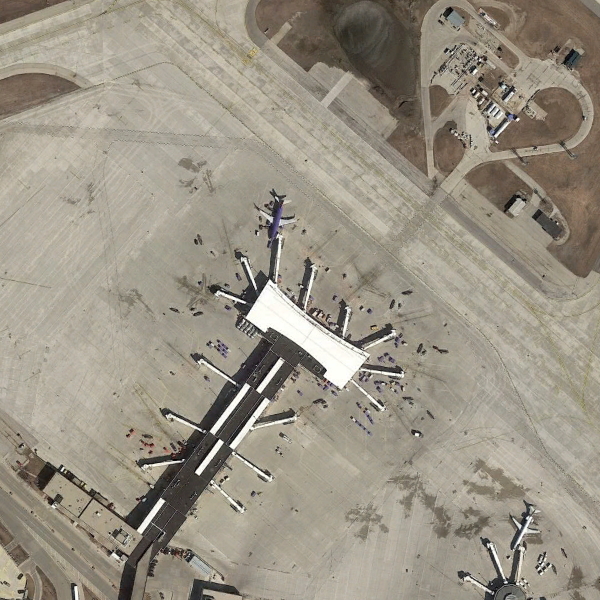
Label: Airport